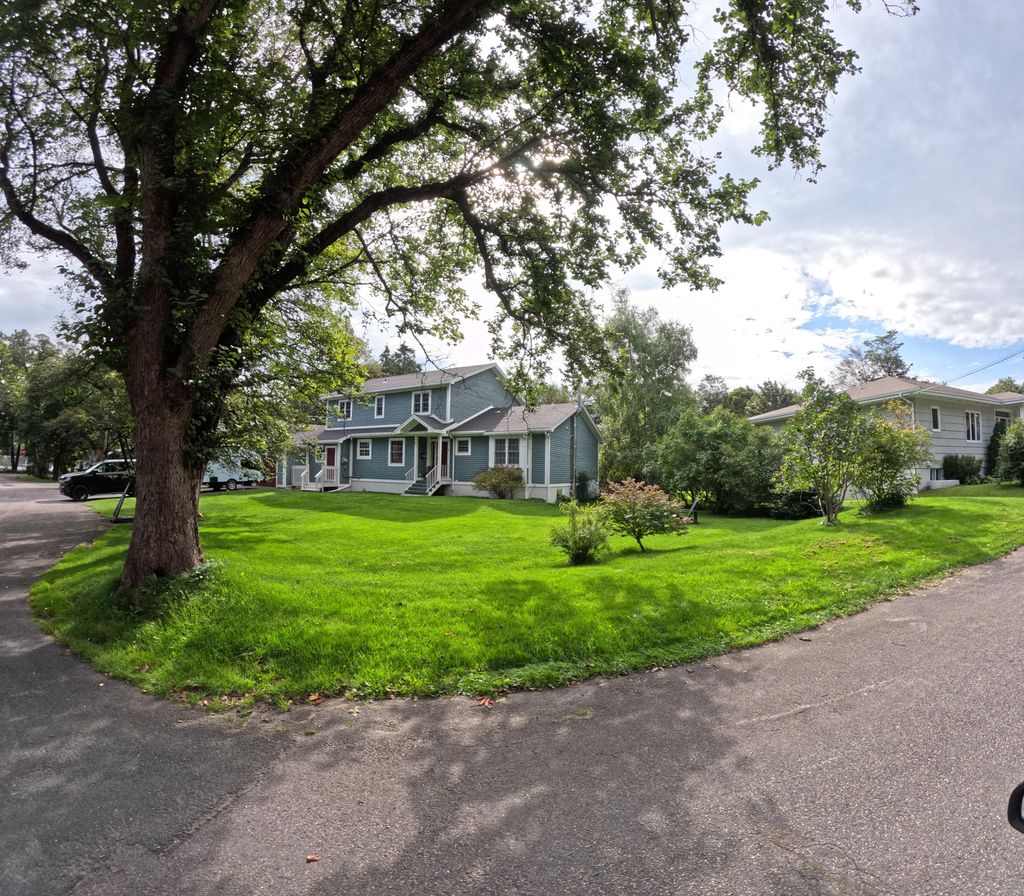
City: st_johns